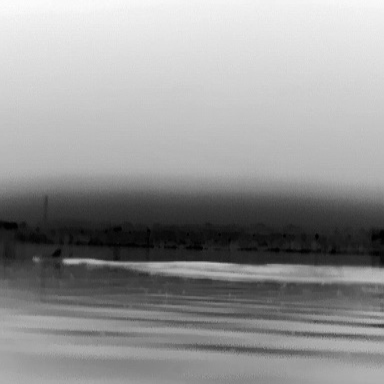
There is a canoe in the infrared image.